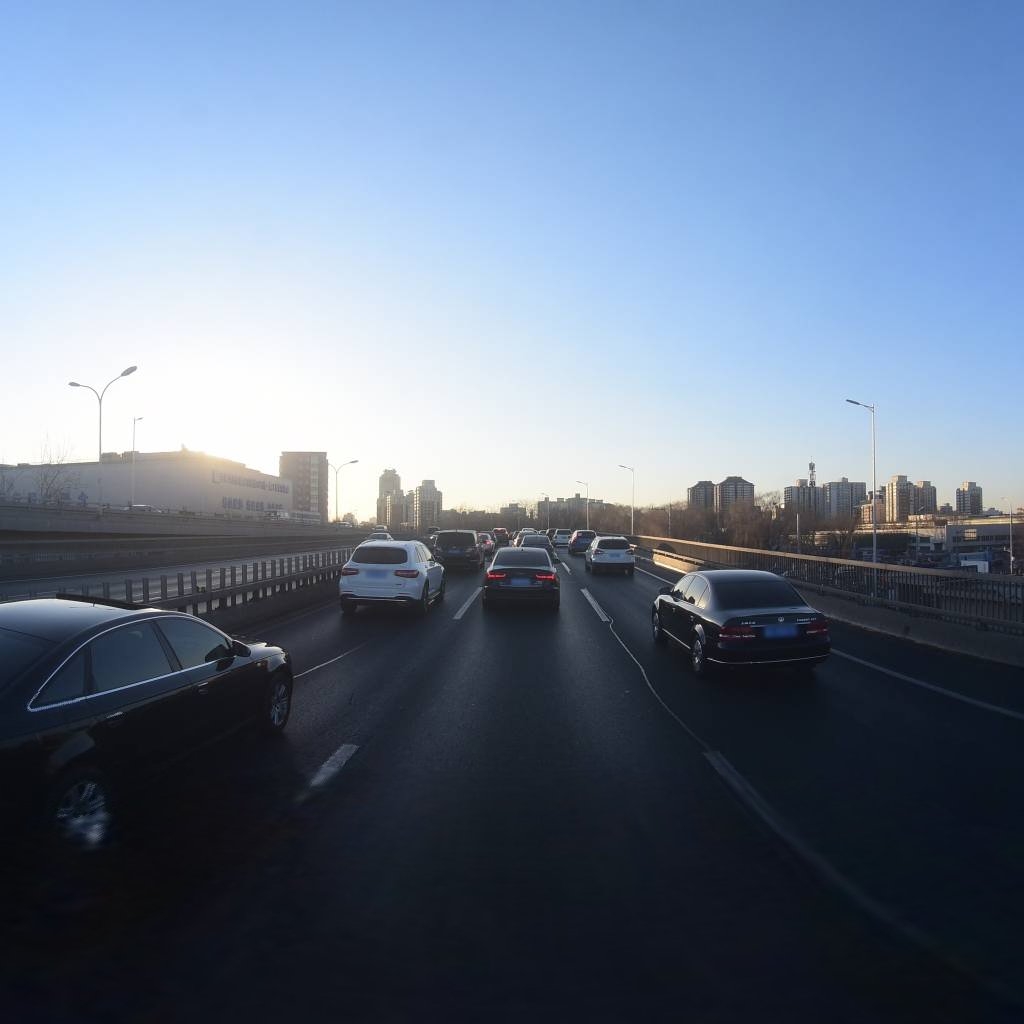
Region: Xicheng
Road damage annotations: longitudinal patch, longitudinal patch